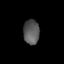
Tissue: lung
Cell type: Epithelial cells
Senescence score: 0.1296
Nuclear area (px): 389
Mean DAPI intensity: 87.686